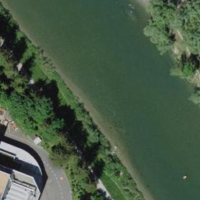
EUNIS habitat code: 53
Species observed at this site:
Melilotus albus
Alcedo atthis
Mergus merganser
Tussilago farfara